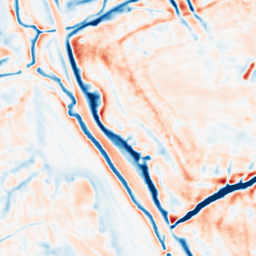
Category: multiscale
Decomposition family: dog
Decomposition parameters: sigma_low: 1
sigma_high: 5
Upsampling method: lanczos
Upsampling parameters: scale: 2
Upsampling scale: 2